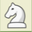
Piece: wN